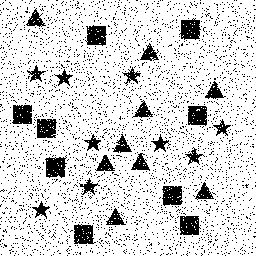
Squares: 9
Triangles: 9
Stars: 9
Total shapes: 27